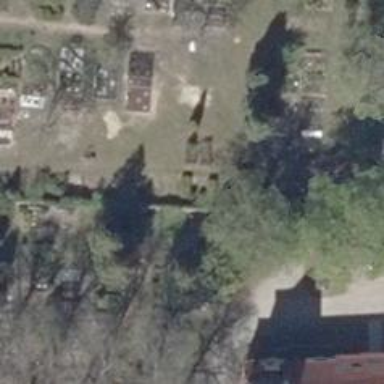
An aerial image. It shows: Historic tomb with tombstone.